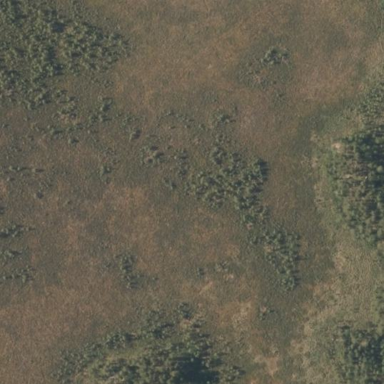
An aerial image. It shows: Marshy wetland area.